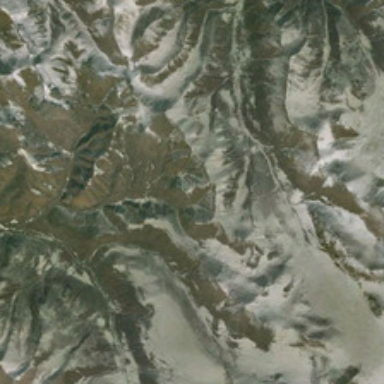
It is a piece of khaki and green mountain .